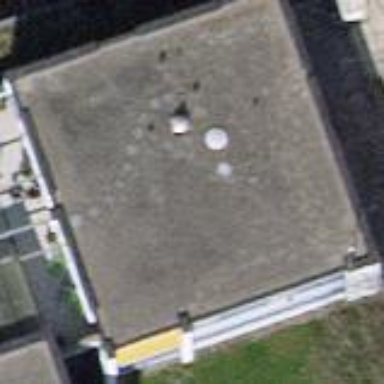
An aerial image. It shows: Part of building.